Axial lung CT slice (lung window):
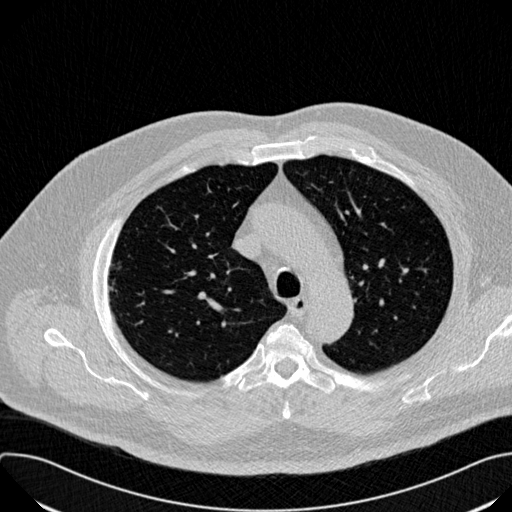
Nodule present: no